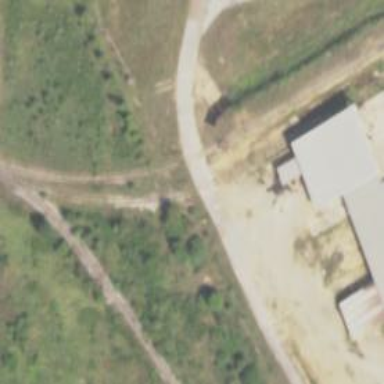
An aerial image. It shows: Rail spur service.